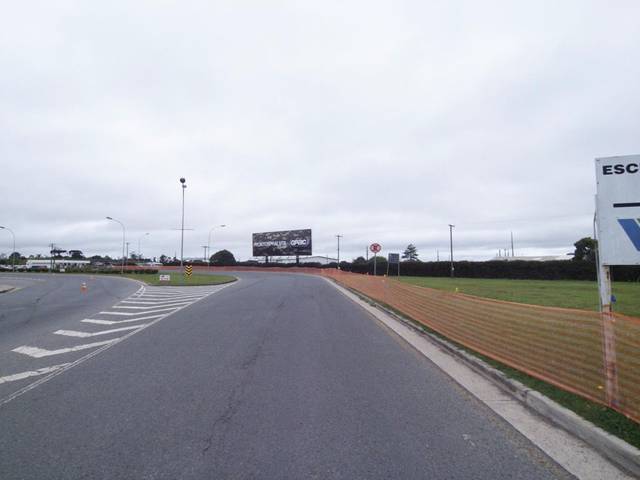
Region: Brazil
Coordinates: -25.539, -49.175